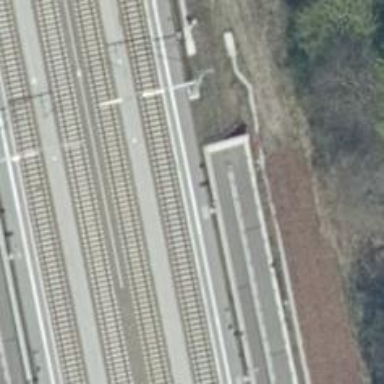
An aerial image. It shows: Ramp on asphalt path.